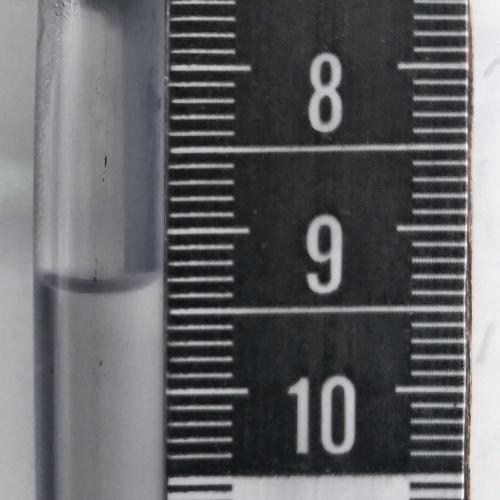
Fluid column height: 9.3 cm